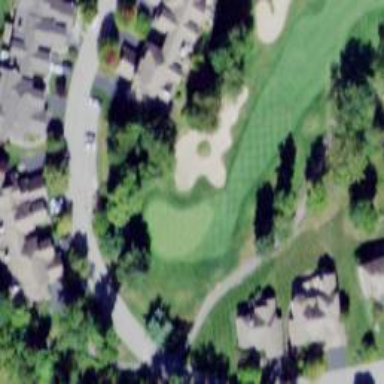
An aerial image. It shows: View of golf hole.